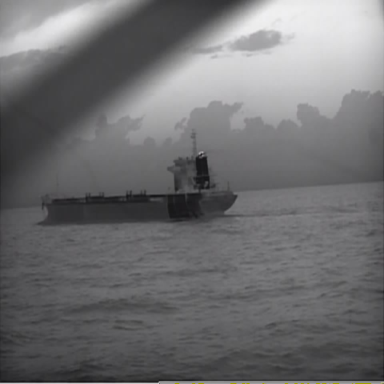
There is a liner in the infrared image.